Question: I'll be needing an Facebook integration to my ASP.NET website. And I would like to know how can I make an integration like in the image below.
What are the key points I have to pay attention; Like, When the user see this page WITHOUT facebook login at that time?
Is there an API for this? Or if not could you just help me with an example code or project?
Thank you very much.

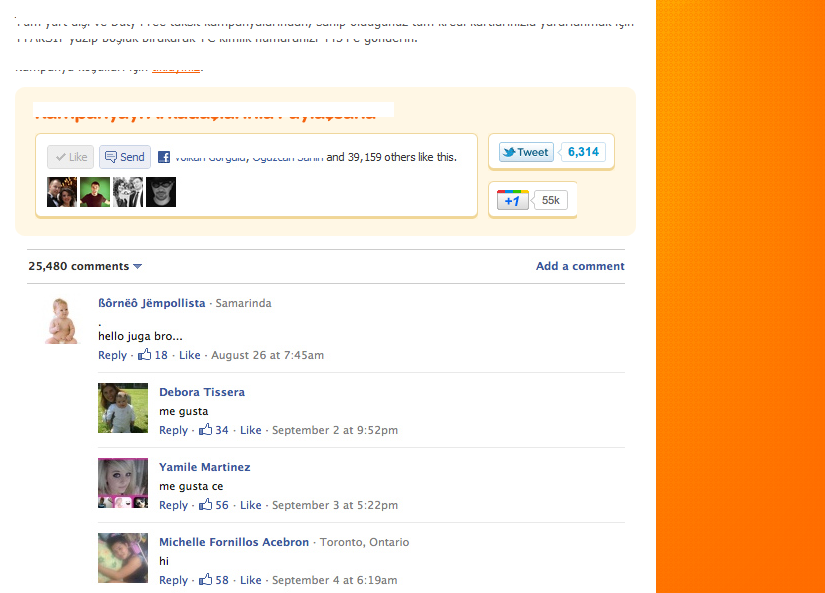
Answer: OK.. May be I acted too early to ask this question before I check up on Facebook development section..
Even though I hate facebook for many reasons :), this particular problem is solved pretty easy and here is what I have done;
'''
<div id="fb-root"></div>
<script type="text/javascript">
var AppID = '207720000000004'; //My FB App ID
$(document).ready(function() {
FBHelper.init(AppID);
});
(function (d, s, id) {
var js, fjs = d.getElementsByTagName(s)[0];
if (d.getElementById(id)) { return; }
js = d.createElement(s); js.id = id;
js.src = "//connect.facebook.net/en_US/all.js#xfbml=1&appId=207720000000004"; //My FB App ID
fjs.parentNode.insertBefore(js, fjs);
} (document, 'script', 'facebook-jssdk'));
</script>
<fb:comments href="http://www.mydomain.com/campaigns/mycampaign.aspx" num_posts="2" width="500"></fb:comments>
'''